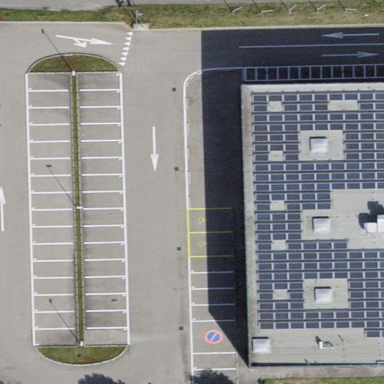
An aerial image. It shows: Parking aisle designated as service road.